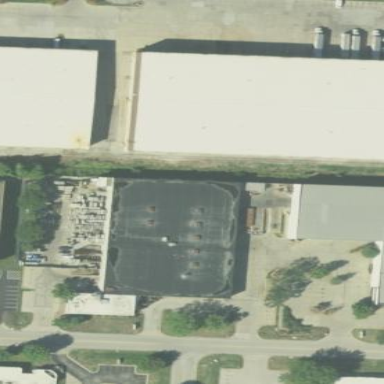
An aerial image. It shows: Building.